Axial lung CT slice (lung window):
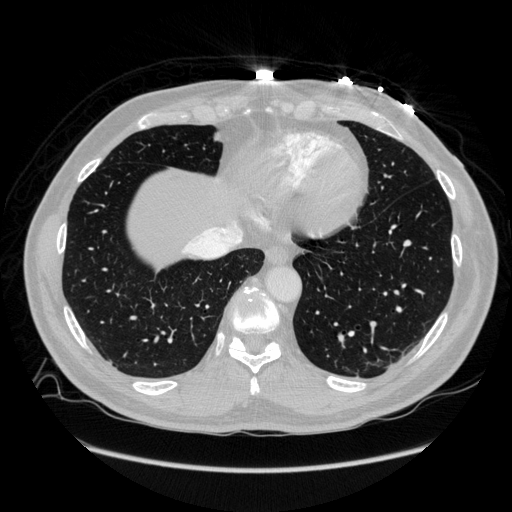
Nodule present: no